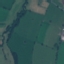
Land use / land cover: Pasture